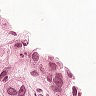
Metastatic tissue present: yes